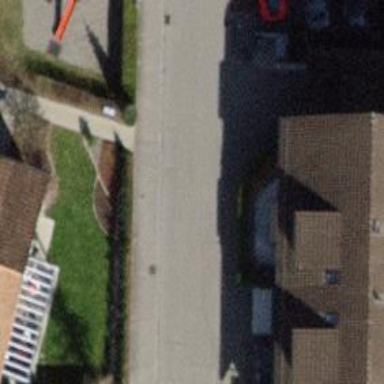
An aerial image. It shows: Asphalt sidewalk along the footway.